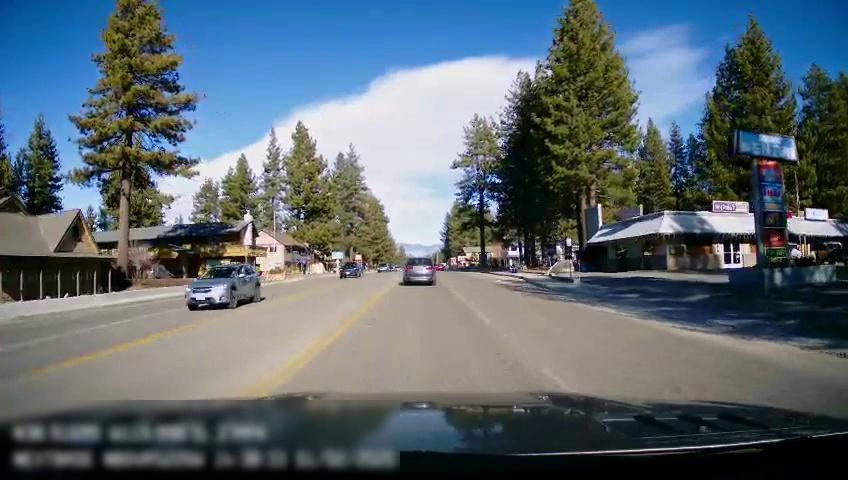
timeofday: Day
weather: Sunny
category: Drivable Space
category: Vehicles | SUV
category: Vehicles | Car
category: Vehicles | Car
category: Vehicles | Car
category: Lanes | Opposite Lane
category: Lanes | Opposite Lane
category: Lanes | Current Lane
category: Lanes | Opposite Lane